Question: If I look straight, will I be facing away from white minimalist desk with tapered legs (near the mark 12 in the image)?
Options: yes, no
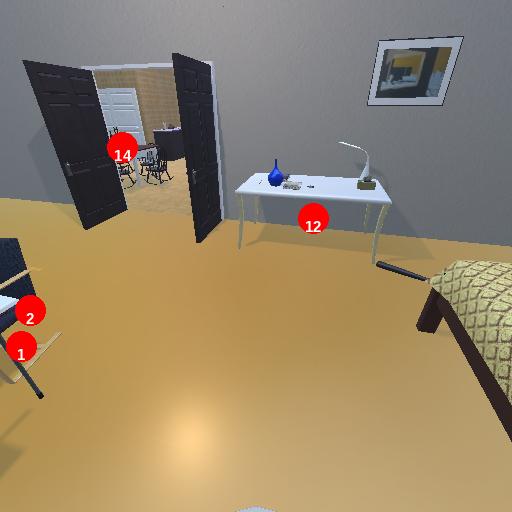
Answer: yes